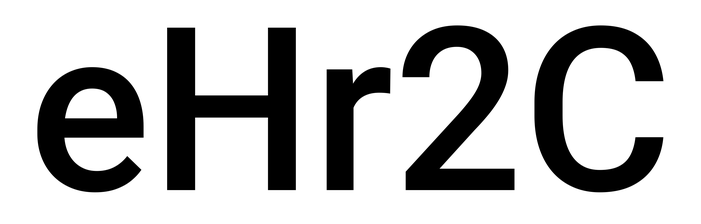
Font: Roboto_Medium